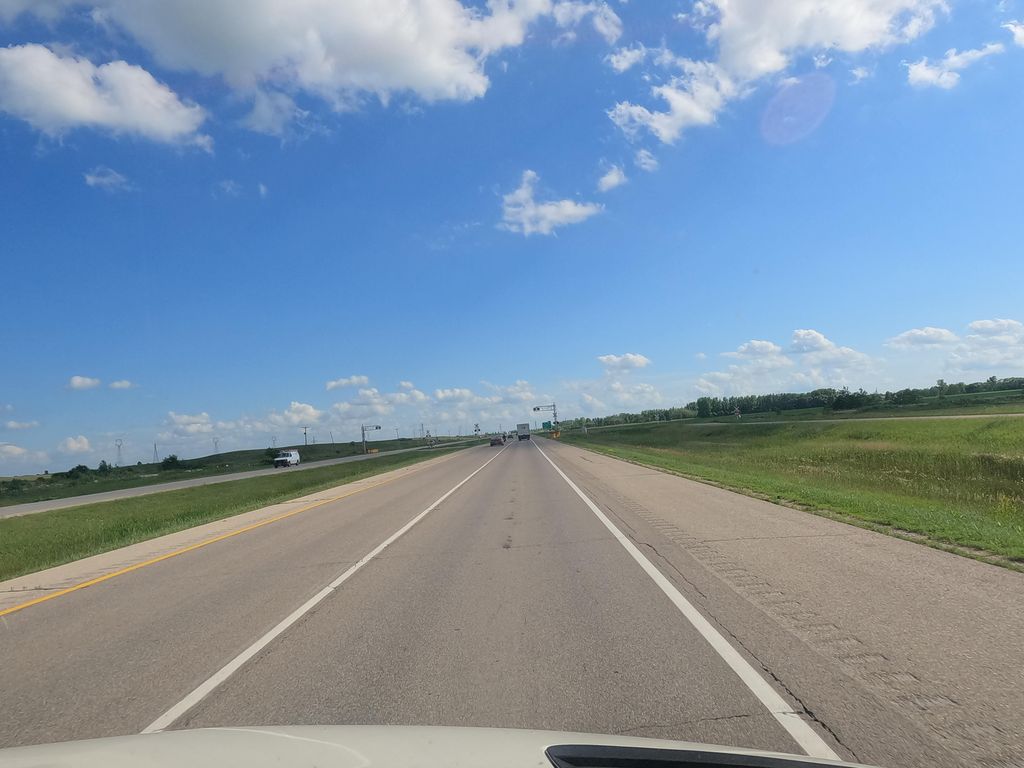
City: winnipeg